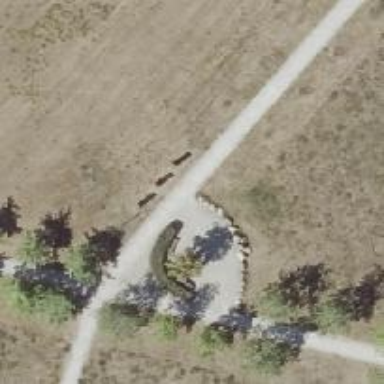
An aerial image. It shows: Historic memorial.